Question: Hi I am developing a location based iOS application. In which there is a feature to find user's friends in a radar view. I am getting friends latitude and longitude from backend.
Now I tried so many thing to show them in a radar view like a compass (means when I rotate the friend's spots in radar also rotates)
Client need feature exactly like the app <URL>
How can I do this ?
Please help me.

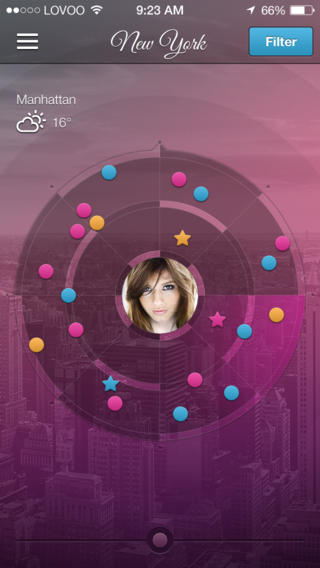
Answer: If you are not worried about the curvature of the earth's surface then this turns into something really easy.
You change all of the latitude and longitudes into a polar coordinate based system (angle and magnitude from your own latitude and longitude). Then you get the device's compass bearing. Then you adjust all of the "friend's" angles based off your device's angle. Then plot everything out on your map (translating your polar coordinates back to cartesian). Then update whenever the device's compass bearing changes (or friend's location updates).
It's a lot of math, but the process is pretty straight forward and you should be able to get all of the conversion information with a single google search.